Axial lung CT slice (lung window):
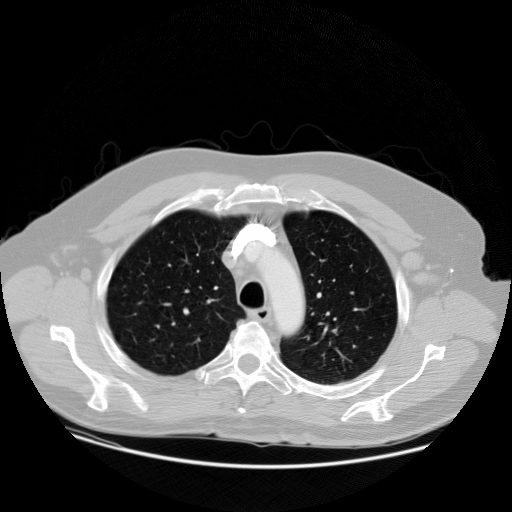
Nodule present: no